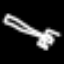
Label: fork